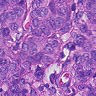
Metastatic tissue present: yes